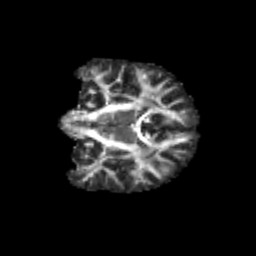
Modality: FA
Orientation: coronal
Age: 13
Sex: male
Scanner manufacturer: siemens
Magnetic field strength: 3 T
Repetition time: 3.8 s
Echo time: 0.07 s